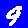
Digit: 9